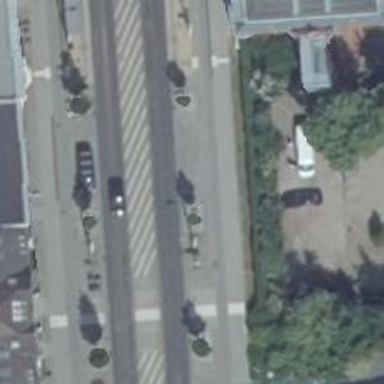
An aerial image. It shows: Taxi stand.